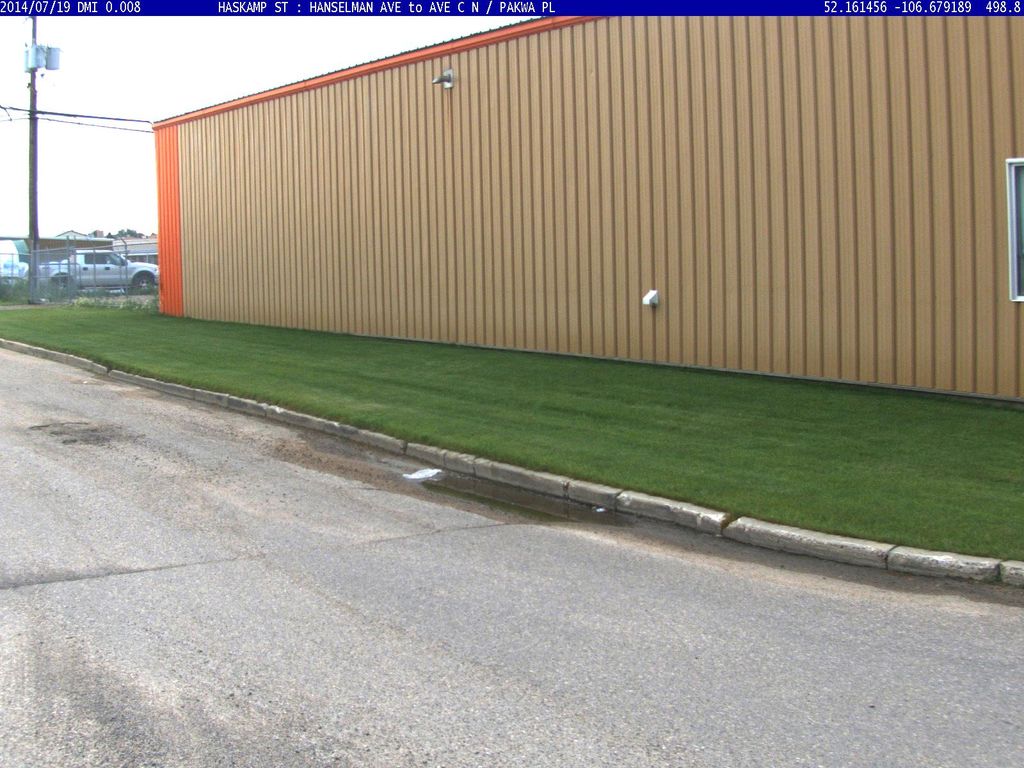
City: saskatoon